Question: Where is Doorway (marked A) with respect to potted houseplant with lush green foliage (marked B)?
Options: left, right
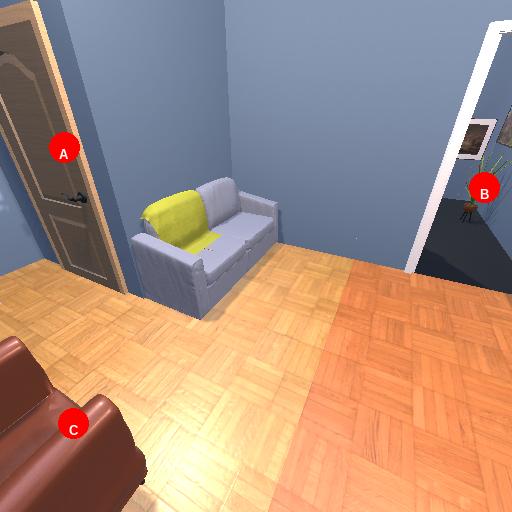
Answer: left